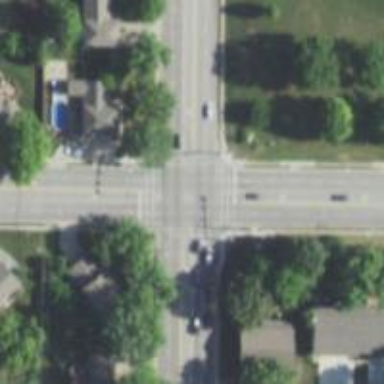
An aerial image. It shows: Road marking indicating solid crossing edge.